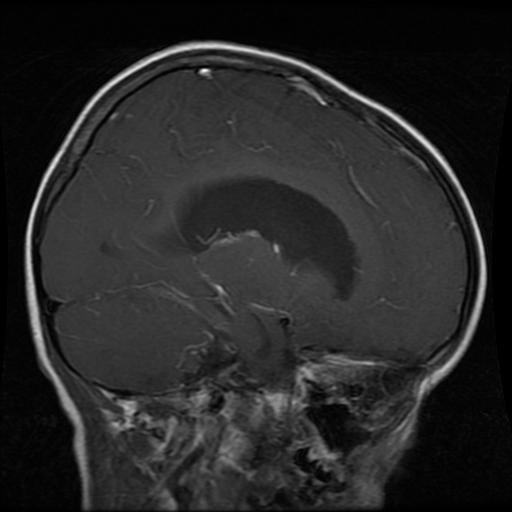
Label: glioma